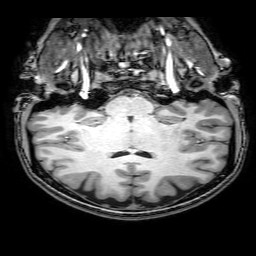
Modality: T1w
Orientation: sagittal
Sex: female
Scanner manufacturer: philips
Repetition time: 0.008204 s
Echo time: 0.00376 s